Field crop: maize
Growth stage: 2
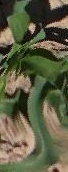
Species: maize